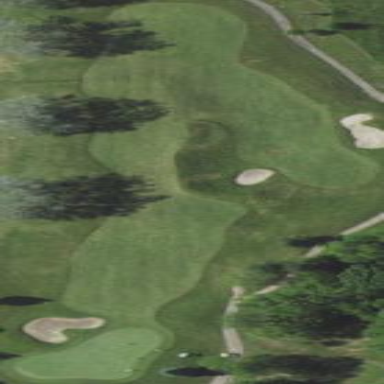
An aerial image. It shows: Golf fairway surrounded by grass.